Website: ulta-beauty
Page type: billing-address
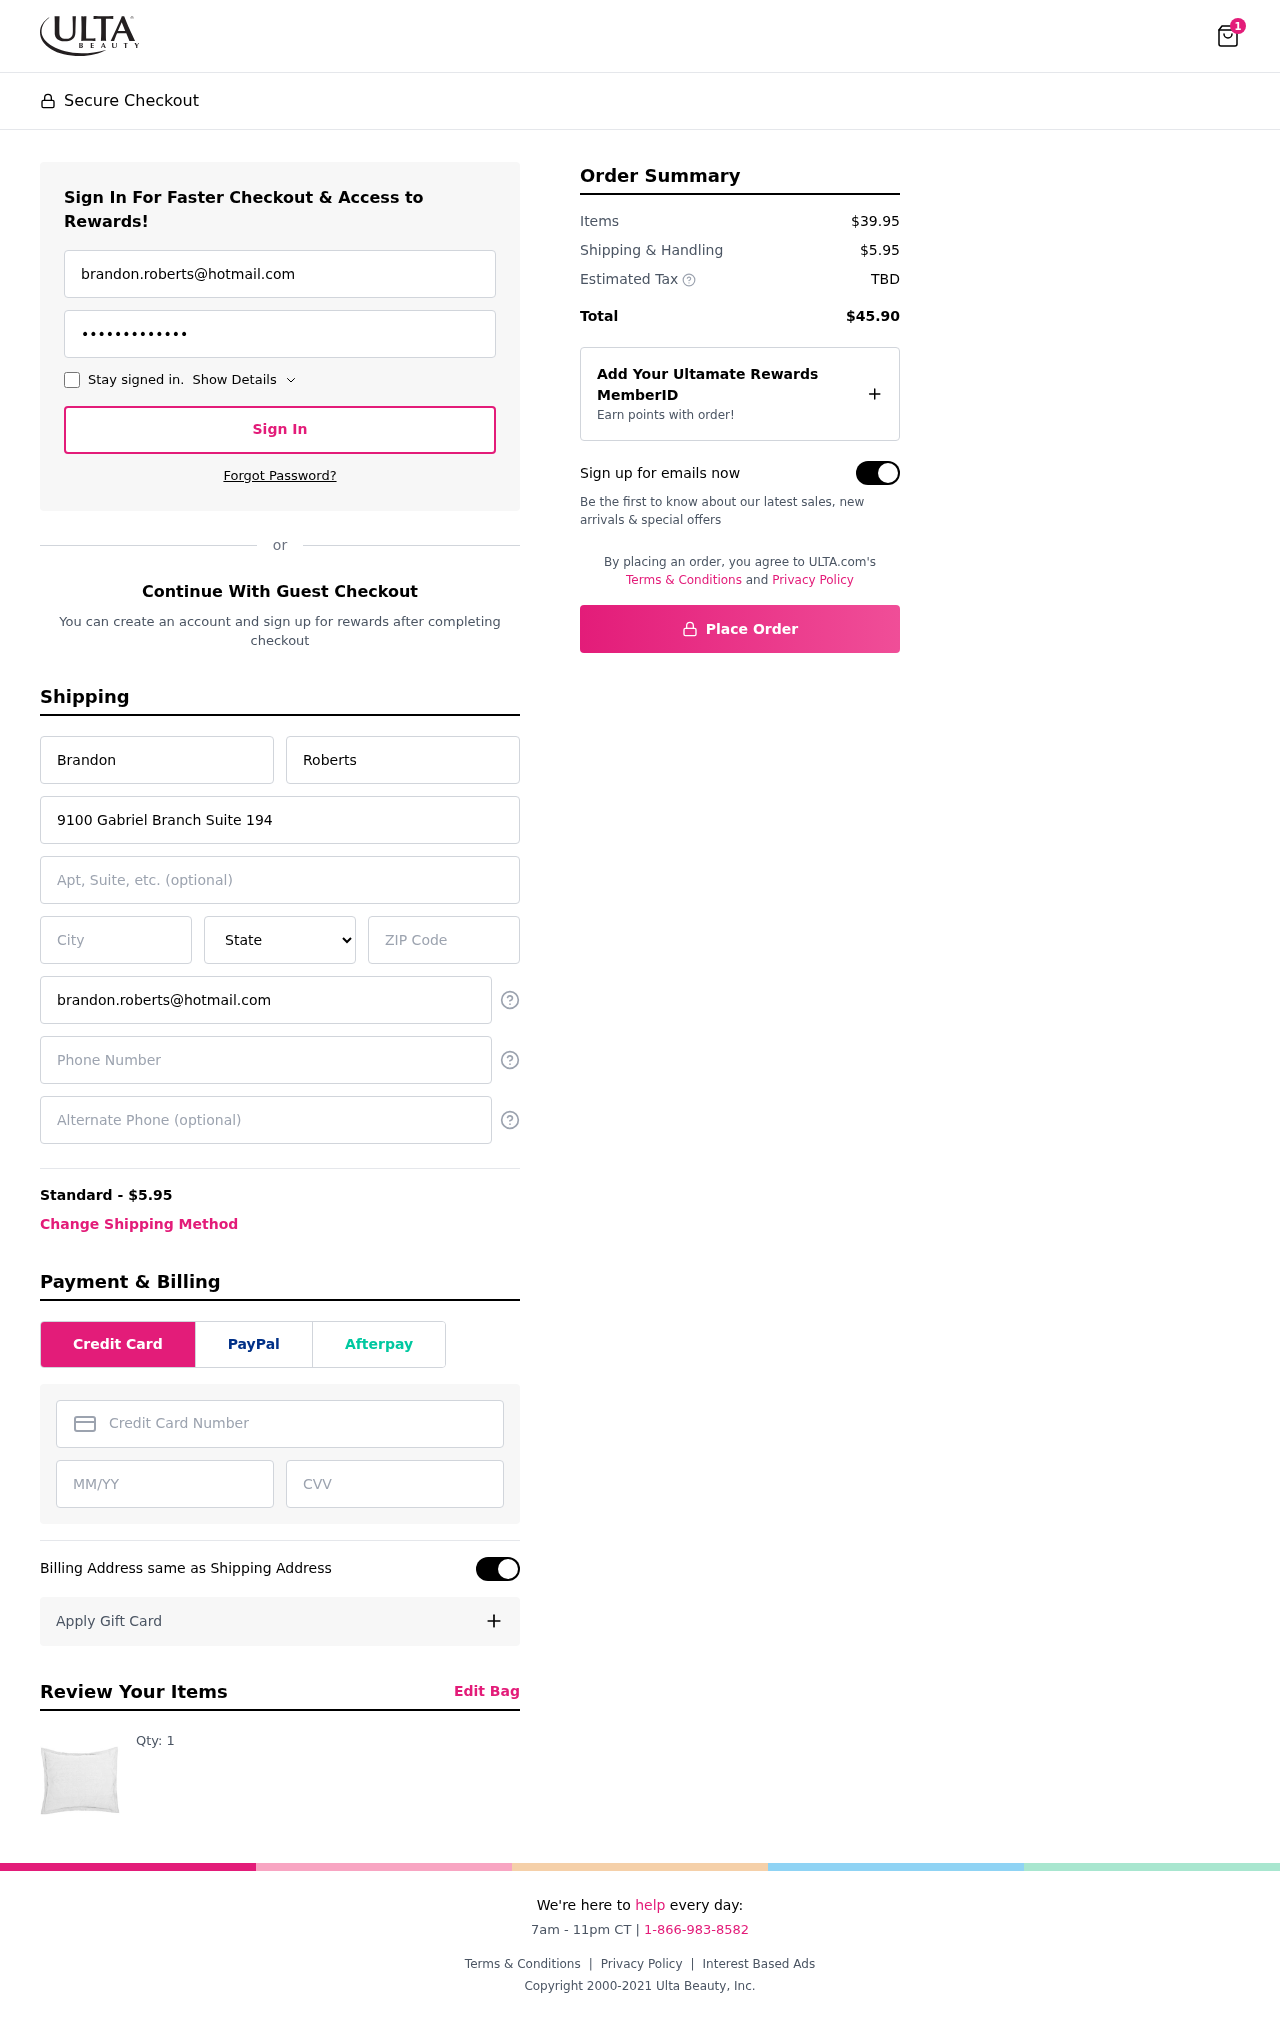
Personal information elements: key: PII_STATE
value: New York
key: PII_EMAIL
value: brandon.roberts@hotmail.com
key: PII_FIRSTNAME
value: Brandon
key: PII_LASTNAME
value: Roberts
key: PII_STREET
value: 9100 Gabriel Branch Suite 194
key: PII_CITY
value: Espinozamouth
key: PII_POSTCODE
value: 52537
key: PII_PHONE
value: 7108667334
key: PII_CARD_NUMBER
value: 6537 8310 4806 6390
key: PII_CARD_EXPIRY
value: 08/28
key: PII_CARD_CVV
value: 119
Product elements: key: PRODUCT1_QUANTITY
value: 1
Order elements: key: ORDER_NUM_ITEMS
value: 1
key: ORDER_SHIPPING_COST
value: $5.95
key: ORDER_SUBTOTAL
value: $39.95
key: ORDER_TOTAL
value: $45.90